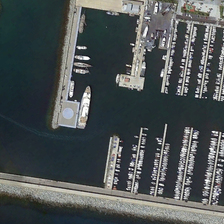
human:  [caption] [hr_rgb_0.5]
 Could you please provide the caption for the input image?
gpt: a lot of grey roof houses were built around the harbour .

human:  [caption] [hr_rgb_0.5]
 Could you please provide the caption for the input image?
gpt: a lot of grey roof houses were built around the harbour .

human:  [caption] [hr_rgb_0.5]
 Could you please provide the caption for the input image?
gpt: the harbour has many white ships .

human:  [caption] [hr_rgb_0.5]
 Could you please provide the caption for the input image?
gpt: the harbour has many white ships .

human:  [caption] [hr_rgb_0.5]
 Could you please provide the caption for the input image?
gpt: a lot of grey roof houses were built around the harbour .